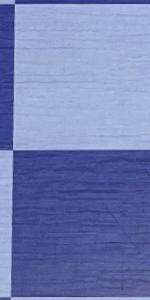
Label: Empty